Field crop: tomato
Growth stage: 1
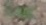
Species: solanum